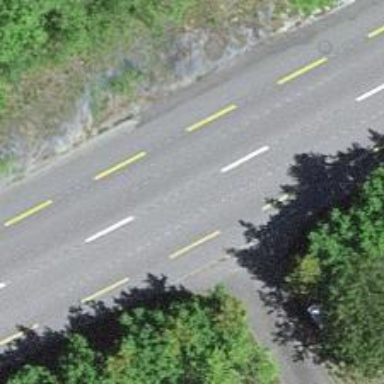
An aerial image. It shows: Primary road with asphalt surface and designated cycle lane.